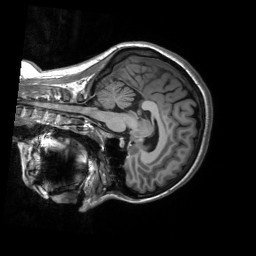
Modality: T1w
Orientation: sagittal
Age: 27
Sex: female
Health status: healthy
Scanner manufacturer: siemens
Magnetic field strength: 3 T
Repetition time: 2.53 s
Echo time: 0.00219 s